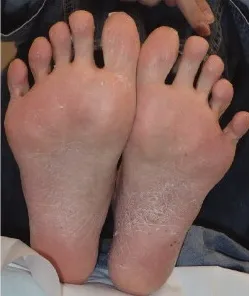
(c) First examination at our hospital: Photograph of the sole. Pustules associated to scaling plaques and some fissures in the palmoplantar area were noted.
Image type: medical_photograph (skin_photograph)